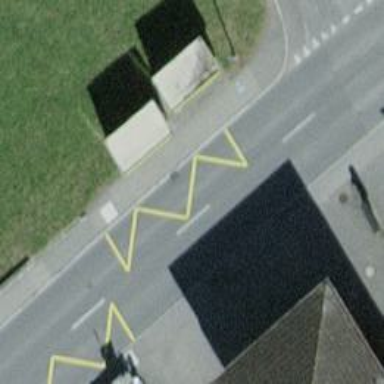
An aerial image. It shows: Public transport stop position.